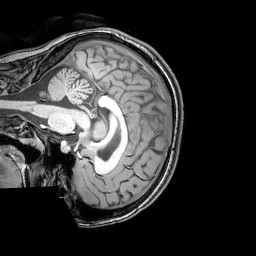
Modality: T1w
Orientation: sagittal
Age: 24
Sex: female
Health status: healthy
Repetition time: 0.081 s
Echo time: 0.037 s